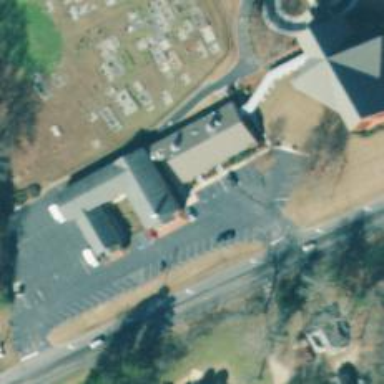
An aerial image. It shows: Place of worship.